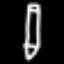
Label: pencil